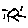
Label: sun